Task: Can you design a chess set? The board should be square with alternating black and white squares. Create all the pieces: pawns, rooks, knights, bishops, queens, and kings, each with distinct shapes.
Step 2505:
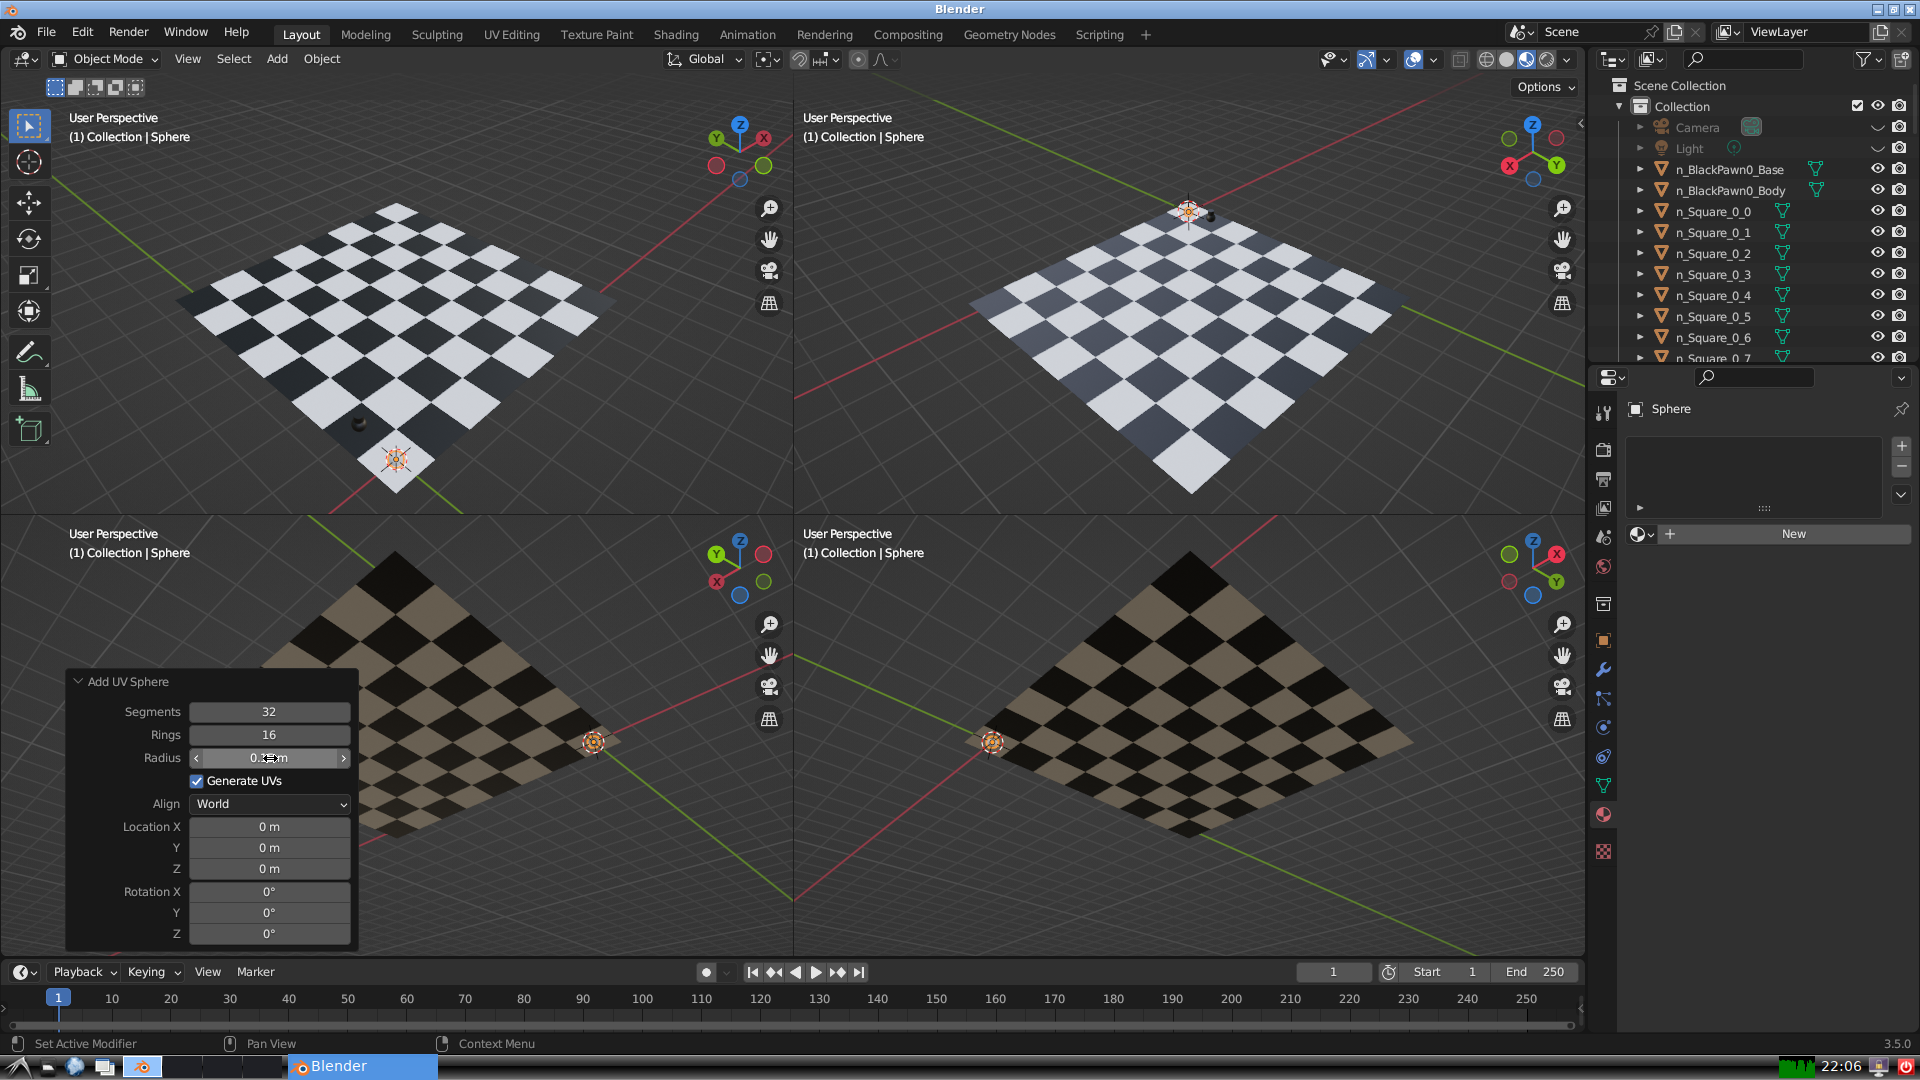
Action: click: no